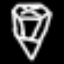
Label: diamond